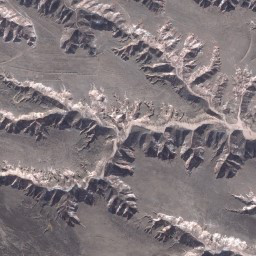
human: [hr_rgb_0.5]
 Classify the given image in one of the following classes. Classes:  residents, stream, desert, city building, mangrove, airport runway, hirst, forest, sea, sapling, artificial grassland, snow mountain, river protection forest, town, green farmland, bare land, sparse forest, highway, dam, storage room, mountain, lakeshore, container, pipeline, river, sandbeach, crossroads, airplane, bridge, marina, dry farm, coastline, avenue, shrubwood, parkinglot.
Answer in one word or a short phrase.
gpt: mountain